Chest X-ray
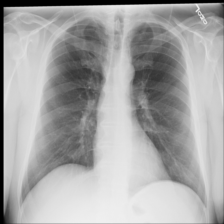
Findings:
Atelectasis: negative
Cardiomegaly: negative
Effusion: negative
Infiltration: negative
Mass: negative
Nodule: negative
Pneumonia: negative
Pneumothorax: negative
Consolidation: negative
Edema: negative
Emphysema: negative
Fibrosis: negative
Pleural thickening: negative
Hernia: negative